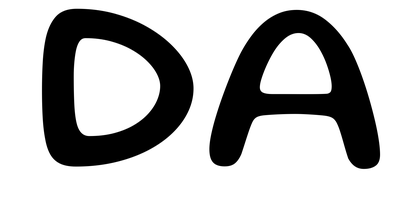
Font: Gluten_Regular